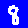
Digit: 8